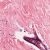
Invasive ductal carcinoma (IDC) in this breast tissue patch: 0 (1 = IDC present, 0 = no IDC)